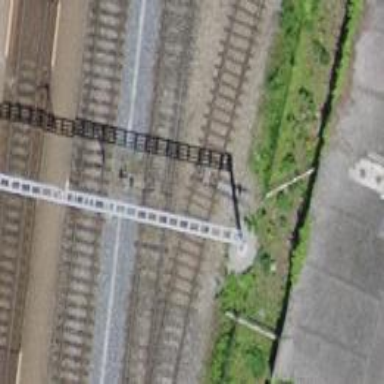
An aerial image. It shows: Railway switch.